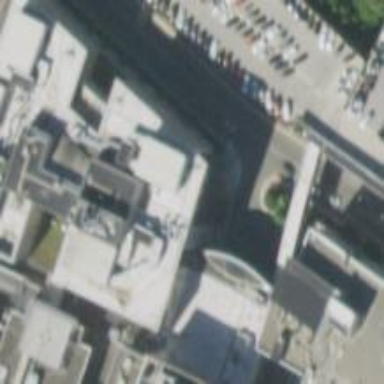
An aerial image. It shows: Hospital building.